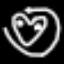
Label: frog